Question: I currently have 2 uitableview cells that both share the same base class. However, the 2 cells have different labels and buttons in them, so they need different header files. I have tried to fix my problem by creating 2 categories that extend the base class and setting each cell's class to its respective category. However, this does not work. Does anyone have any fixes?
Thanks in advanced

Chat_TableViewCell & Invite_TableViewCell share the base class MCSwipeTableViewCell
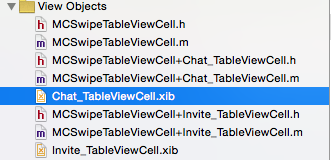
Answer: You can't set the custom class to a category, because a category doesn't change the class of an object, it merely adds new methods to a previously defined class. Your cells will all be of the same class at runtime, only the method lookup table will be expanded by the category.
You will need to create actual subclasses of your 'MCSwipeTableCell' class for your two cell types.